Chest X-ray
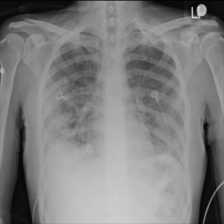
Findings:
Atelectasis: negative
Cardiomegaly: negative
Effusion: negative
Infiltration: positive
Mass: negative
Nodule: negative
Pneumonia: negative
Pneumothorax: negative
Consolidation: negative
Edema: negative
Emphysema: negative
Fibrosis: negative
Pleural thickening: negative
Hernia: negative